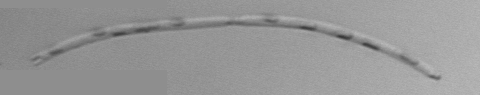
Label: Eucampia_morphytype1